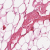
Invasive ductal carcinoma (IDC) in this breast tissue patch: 0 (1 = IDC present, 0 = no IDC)